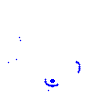
Particle: pion